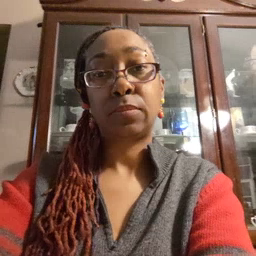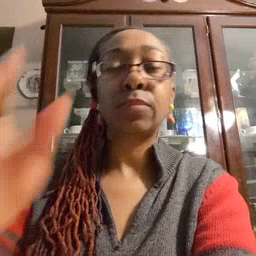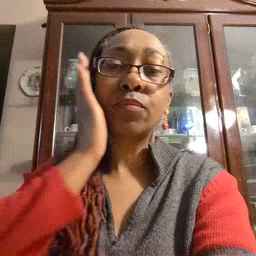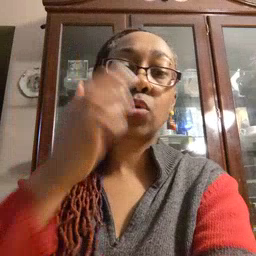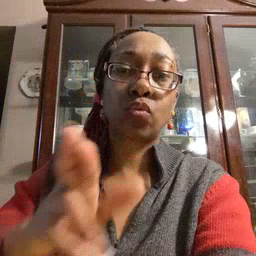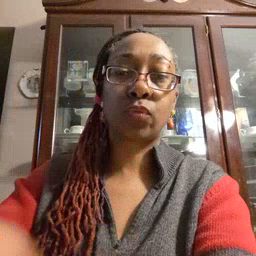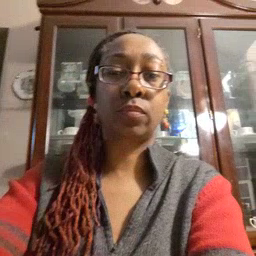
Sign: bedroom